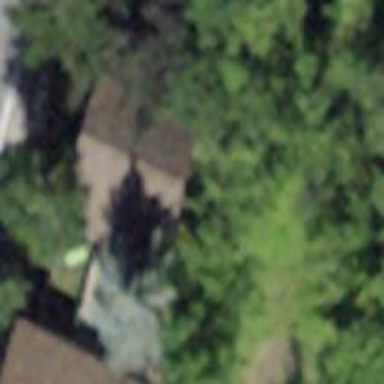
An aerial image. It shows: Simple and straightforward house.